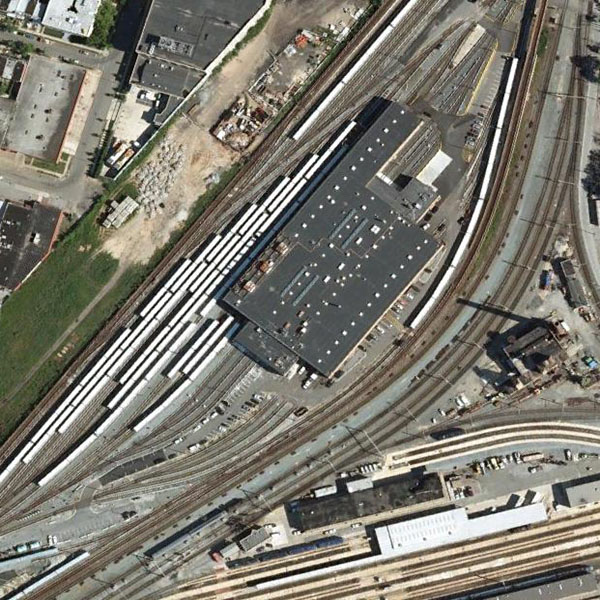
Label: railwayStation